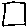
Label: square